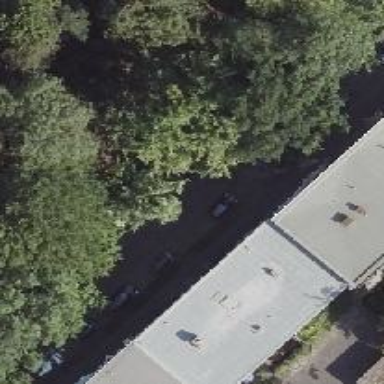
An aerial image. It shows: Beautiful avenue lined with deciduous broadleaved trees.